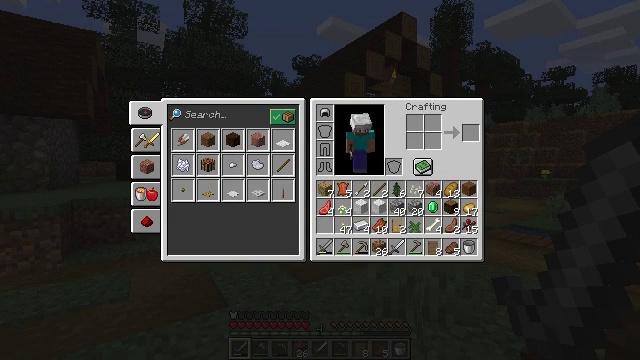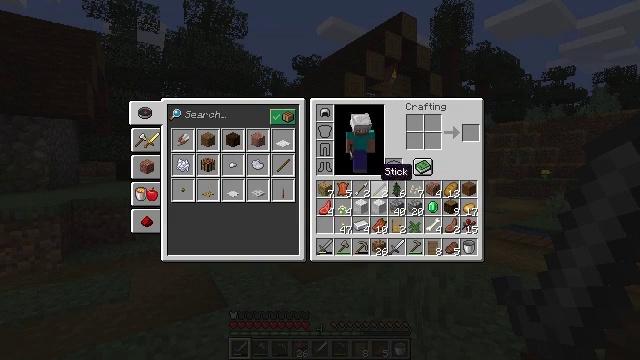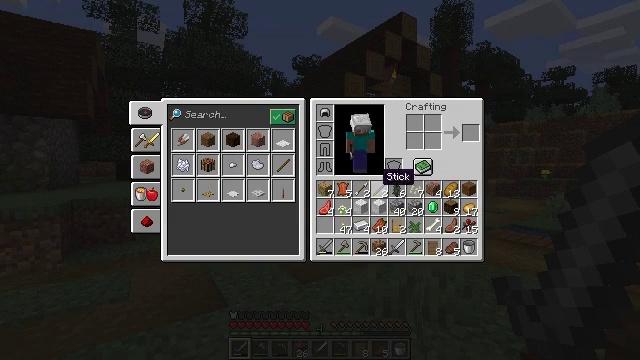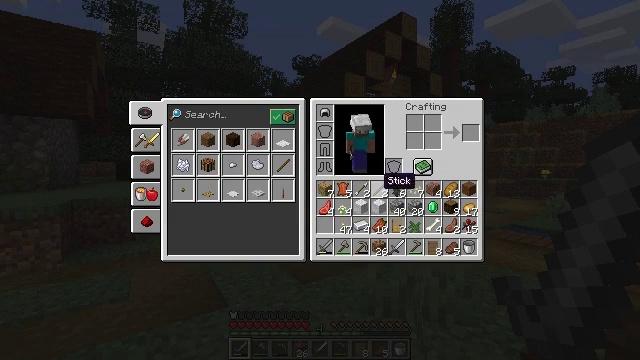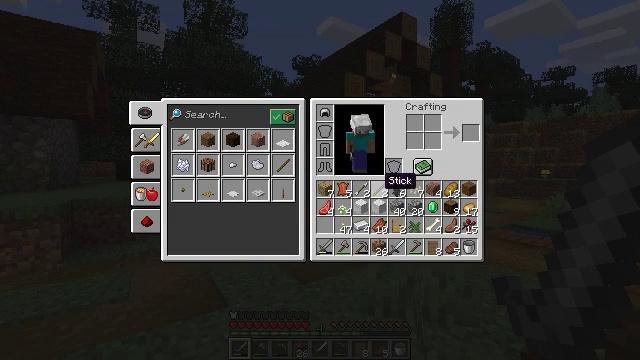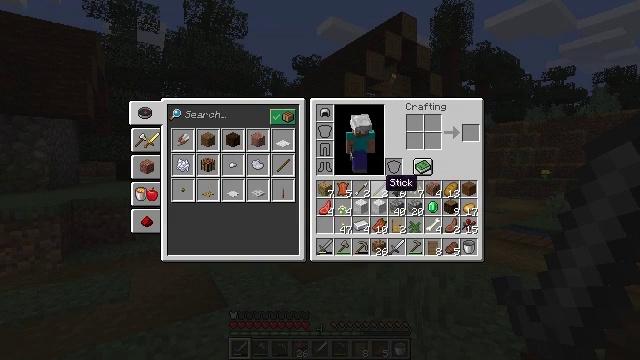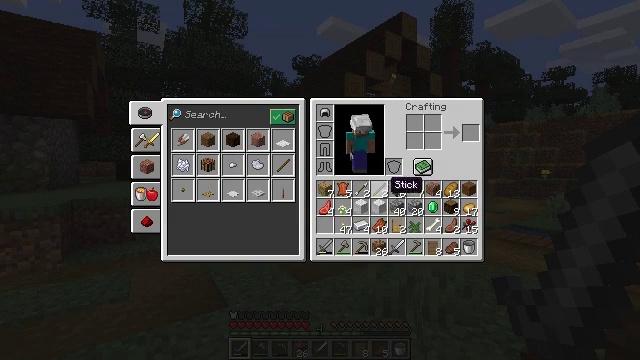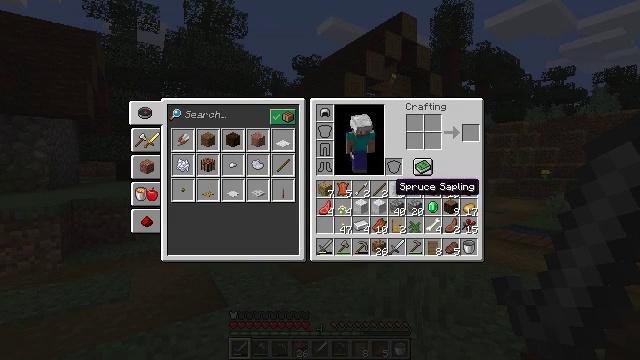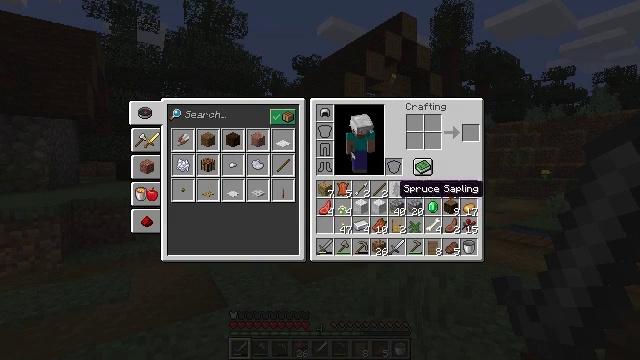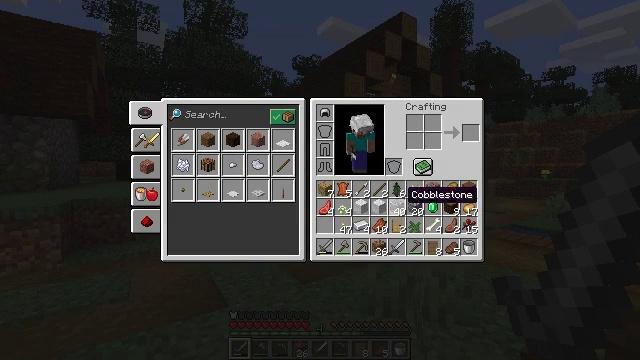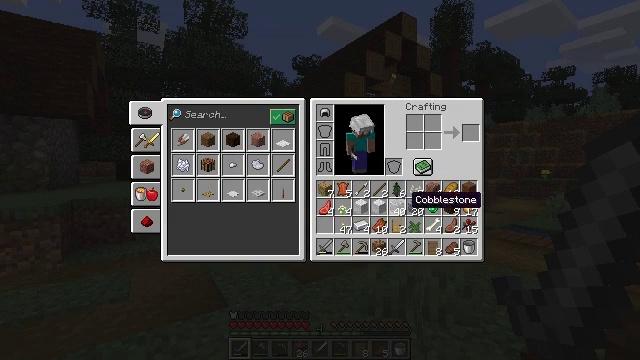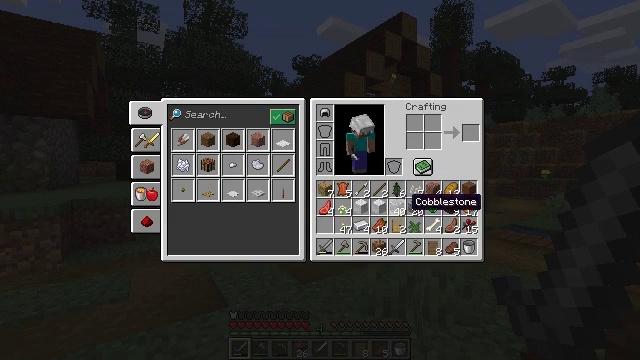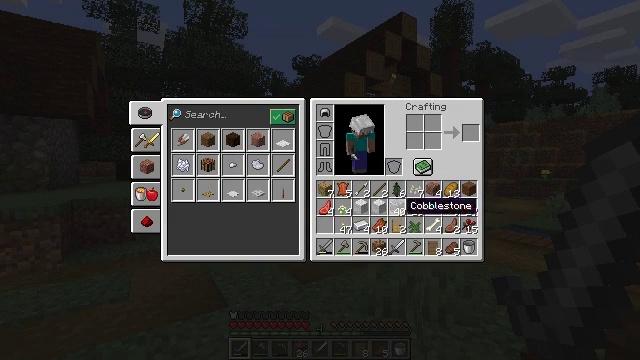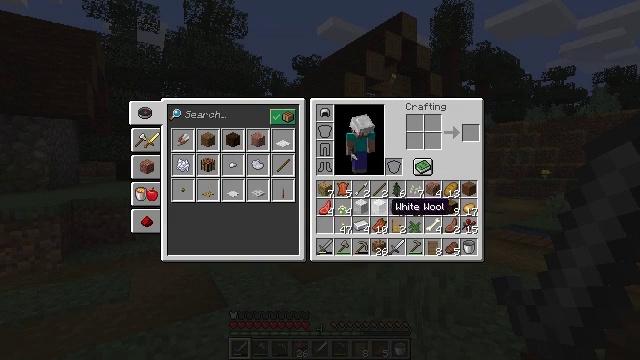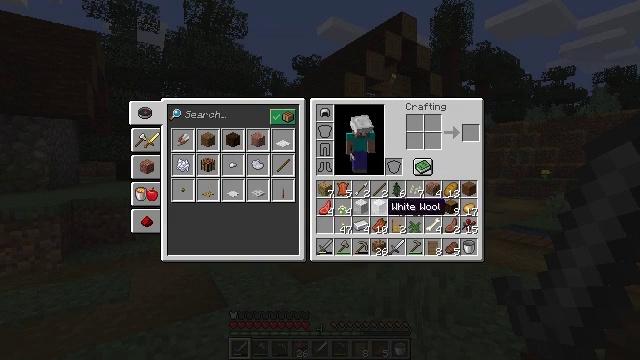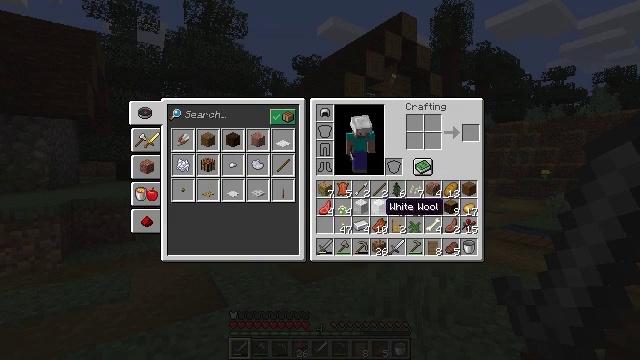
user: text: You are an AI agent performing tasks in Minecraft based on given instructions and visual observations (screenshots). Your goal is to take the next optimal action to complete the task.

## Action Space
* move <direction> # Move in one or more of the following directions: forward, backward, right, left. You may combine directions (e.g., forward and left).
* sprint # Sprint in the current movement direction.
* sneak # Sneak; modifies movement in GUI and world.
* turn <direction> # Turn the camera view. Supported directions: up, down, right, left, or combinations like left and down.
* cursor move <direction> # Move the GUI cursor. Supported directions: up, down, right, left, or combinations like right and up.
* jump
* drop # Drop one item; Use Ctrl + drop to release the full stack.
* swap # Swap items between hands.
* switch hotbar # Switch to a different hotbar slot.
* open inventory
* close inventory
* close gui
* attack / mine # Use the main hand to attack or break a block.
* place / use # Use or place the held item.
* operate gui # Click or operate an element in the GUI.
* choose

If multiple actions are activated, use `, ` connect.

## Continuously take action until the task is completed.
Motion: motion action
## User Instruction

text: Collect the spruce door for reuse.
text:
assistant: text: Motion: no_op
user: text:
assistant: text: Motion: no_op
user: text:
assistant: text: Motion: no_op
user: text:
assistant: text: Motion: no_op
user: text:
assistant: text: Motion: no_op
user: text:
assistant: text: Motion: no_op
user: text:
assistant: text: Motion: no_op
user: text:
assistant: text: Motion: no_op
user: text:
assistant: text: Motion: cursor move right
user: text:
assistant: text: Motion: no_op
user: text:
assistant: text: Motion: no_op
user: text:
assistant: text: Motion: no_op
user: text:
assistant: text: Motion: cursor move left
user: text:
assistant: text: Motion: no_op
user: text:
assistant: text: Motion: no_op
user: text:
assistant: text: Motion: no_op
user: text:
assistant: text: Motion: no_op
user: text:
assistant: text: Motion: no_op
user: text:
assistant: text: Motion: no_op
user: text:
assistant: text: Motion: no_op
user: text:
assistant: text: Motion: no_op
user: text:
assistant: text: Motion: no_op
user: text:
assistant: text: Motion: no_op
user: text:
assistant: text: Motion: operate gui
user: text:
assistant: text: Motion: operate gui
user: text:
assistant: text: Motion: cursor move left
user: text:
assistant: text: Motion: no_op
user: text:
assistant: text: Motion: no_op
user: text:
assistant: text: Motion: no_op
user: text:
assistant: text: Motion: no_op